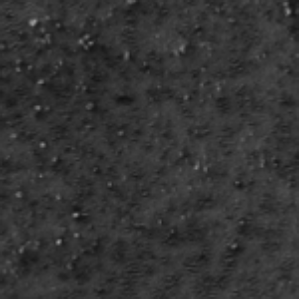
Label: frost